Question: I'm getting the error from the title. I'm trying to create proxy chart. As you can see in screenshot below, the controller is completely different then what I expect (it should be the mini version of the main plot; the variables line1, line2, line3 are same ). I'm attaching the whole code:
'''
<script type="text/javascript" src="/js/jqplot/jquery.jqplot.min.js"></script>
<script type="text/javascript" src="/js/jqplot/plugins/jqplot.cursor.min.js"></script>
<script type="text/javascript" src="/js/jqplot/plugins/jqplot.dateAxisRenderer.min.js"></script>
<script type="text/javascript" src="/js/jqplot/plugins/jqplot.enhancedLegendRenderer.min.js"></script>
<script type="text/javascript" src="/js/jqplot/plugins/jqplot.highlighter.min.js"></script>
<script type="text/javascript" src="/js/jqplot/plugins/jqplot.barRenderer.min.js"></script>
<script type="text/javascript" src="/js/jqplot/plugins/jqplot.pointLabels.min.js"></script>
$(document).ready(function()
{
plot1023849675 = $.jqplot('plot_1023849675', [line1, line2, line3],
{
axes:
{
xaxis: {min: '1992-01-02', max: '2014-04-24', 'numberTicks' : 7, renderer:$.jqplot.DateAxisRenderer, tickOptions: { formatString: '%d-%m-%y', angle: -30 }},
yaxis: { tickOptions: { formatString:'%.2f'}}
},
series:
[
{color:'red' , label: 'Close'},
{color:'green', label: 'Volumen', yaxis: 'y2axis', linePattern: 'dashed'},
{color:'blue' , label: 'Turnover', yaxis: 'y3axis', linePattern: 'dashed'}
],
cursor: { show: true, showCursorLegend: true, showVerticalLine: true, tooltipAxisGroups: [['xaxis'], [ 'yaxis'], ['y2axis'], ['y3axis']]},
legend: { show: true, placement: 'inside' },
seriesDefaults:
{
showMarker: false,
lineWidth: 0.2,
rendererOptions: { smooth: true, animation: {show: true } }
},
highlighter:
{
show: true,
showLabel: true,
tooltipAxes: 'y',
showVerticalLine: true,
sizeAdjust: 0.1 ,
tooltipLocation : 'ne',
},
axesDefaults: { fontFamily:'Helvetica', labelOptions:{ fontSize: "10px" }, tickOptions: {showGridline: false}}
});
controller_1023849675 = $.jqplot('controller_1023849675', [line1, line2, line3], {
seriesDefaults:{ showMarker: false },
series:
[
{color:'red' , label: 'Close'},
{color:'green', label: 'Volumen', yaxis: 'y2axis', linePattern: 'dashed'},
{color:'blue' , label: 'Turnover', yaxis: 'y3axis', linePattern: 'dashed'}
],
cursor:{
show: true,
showTooltip: false,
zoom: true,
constrainZoomTo: 'x'
},
axesDefaults: {
RendererOptions: {
alignTicks: true
},
axes:
{
yaxis: { tickOptions: { formatString:'%.2f'}}
},
}
});
$.jqplot.Cursor.zoomProxy(plot_1023849675, controller_1023849675);
$.jqplot._noToImageButton = true;
'''

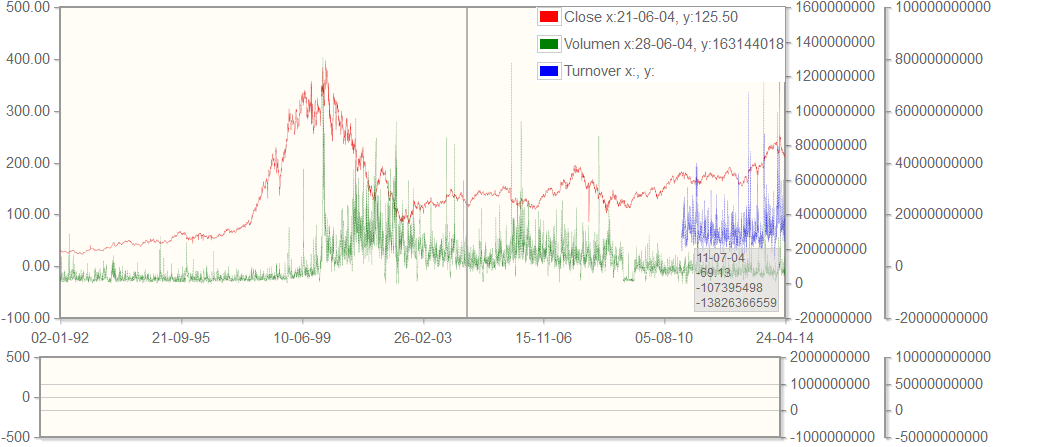
Answer: You need to correct this line :
'''
$.jqplot.Cursor.zoomProxy(plot_1023849675, controller_1023849675);
'''
By this one :
'''
$.jqplot.Cursor.zoomProxy(plot1023849675, controller_1023849675);
'''
You need to give to the ZoomProxy function your targetPlot and your controllerPlot variables (I think there is a mistake with the id of the targetPlot (an additional underscore))